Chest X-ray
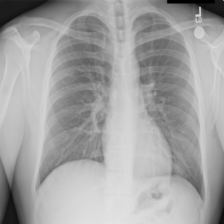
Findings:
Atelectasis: negative
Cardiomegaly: negative
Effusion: negative
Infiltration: negative
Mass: negative
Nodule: negative
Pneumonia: negative
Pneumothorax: negative
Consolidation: negative
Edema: negative
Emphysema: negative
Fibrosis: negative
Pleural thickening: negative
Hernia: negative